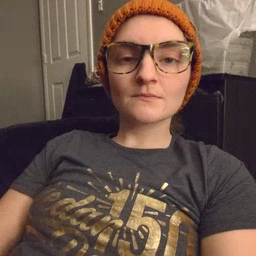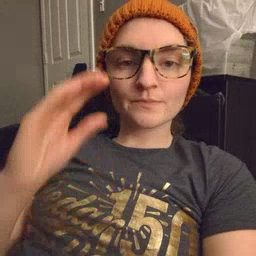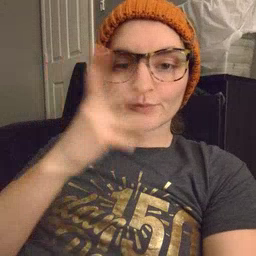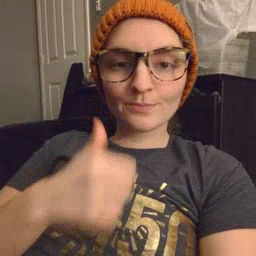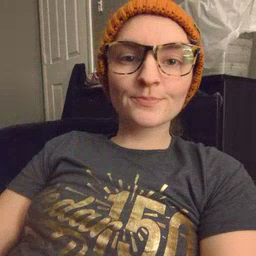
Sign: pretty